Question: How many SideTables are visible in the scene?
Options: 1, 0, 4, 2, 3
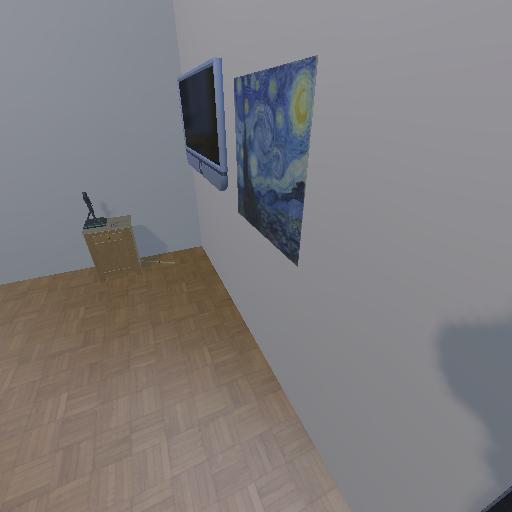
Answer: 1